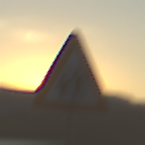
Verkehrszeichen: KinderRechts
Umgebung: Outdoor, RoadRail
Tageszeit: SunriseSunset
Wetter: PartlyCloudy
Licht: Natural
Jahreszeit: NotSpecified
Kontrast: LowContrast